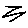
Label: zigzag